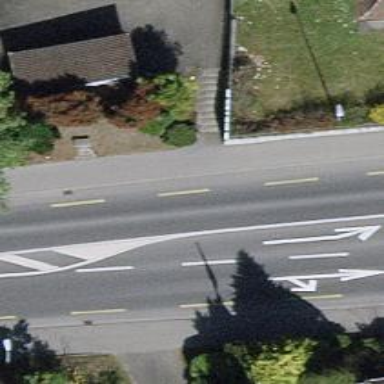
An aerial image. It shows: Secondary road with dedicated cycle lane.